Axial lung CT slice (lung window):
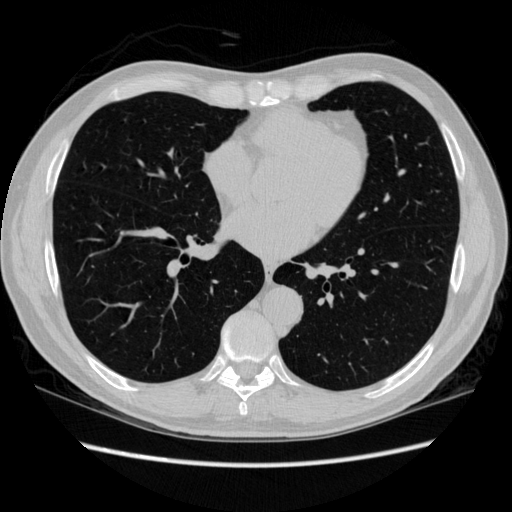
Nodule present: no